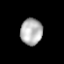
Tissue: prostate
Cell type: Epithelial cells
Senescence score: 0.3612
Nuclear area (px): 569
Mean DAPI intensity: 178.821